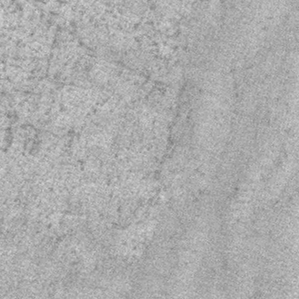
Label: frost